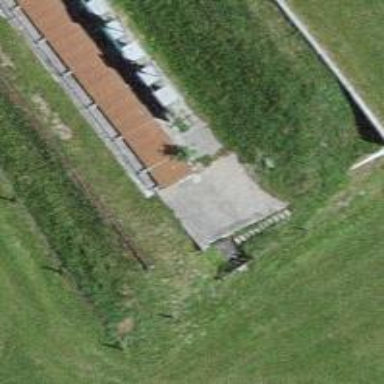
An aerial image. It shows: Retaining wall.